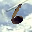
Label: 6